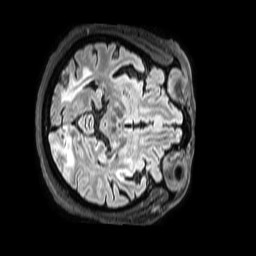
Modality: FLAIR
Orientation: axial
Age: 53
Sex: female
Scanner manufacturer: philips
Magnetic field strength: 3 T
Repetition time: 4.8 s
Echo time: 0.2864 s